Question: How to adjust ipythons' '%%javascript' cell magic so that it
outputs both to output cell of ipython and to console of the browser as shown below
I don't want to use 'alert()'. Furthermore, I tried to get similar behavior with nodejs using '%%script' magic
'''
%%script node
console.log("Hi")
'''
But this is not what I need.
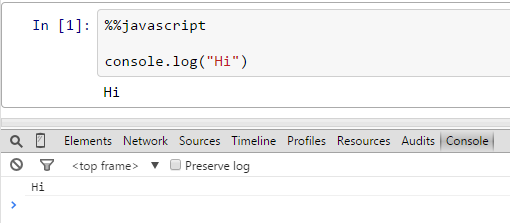
Answer: you have access to the output Dom node under the variable named 'element' wrapped in jquery. So:
'''
%%javascript
element.text('Hi')
console.log('There')
'''